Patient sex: F
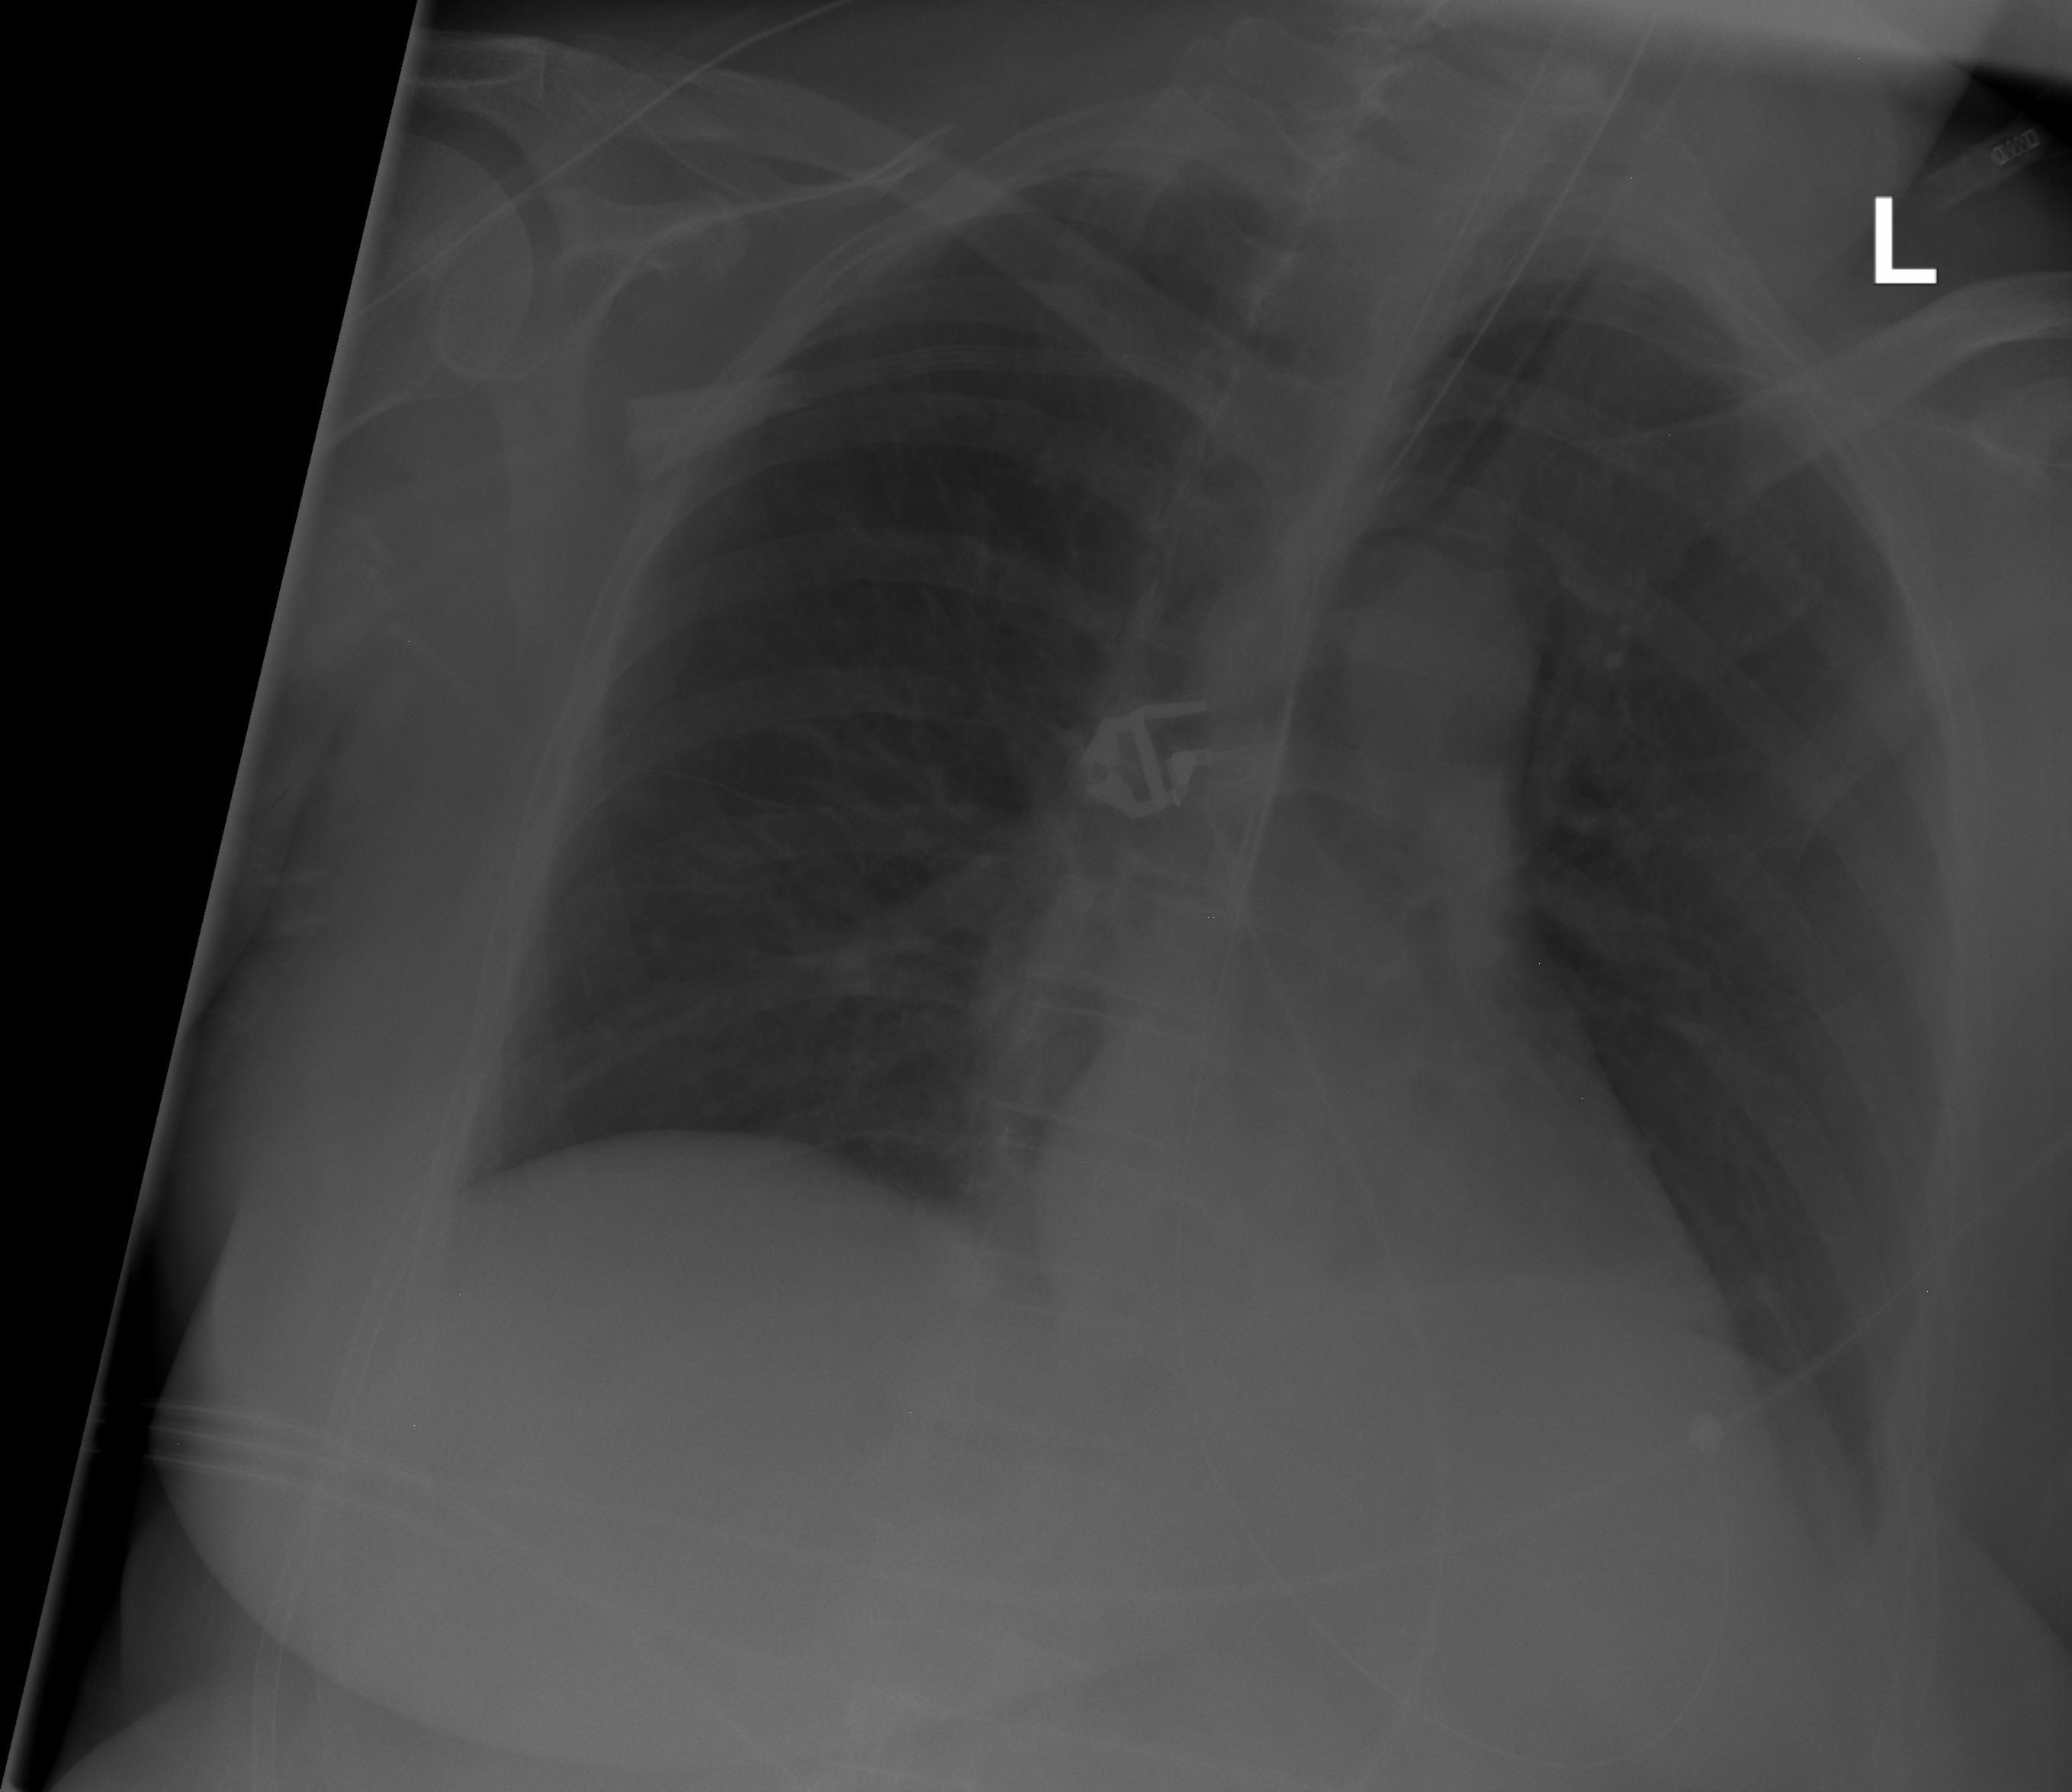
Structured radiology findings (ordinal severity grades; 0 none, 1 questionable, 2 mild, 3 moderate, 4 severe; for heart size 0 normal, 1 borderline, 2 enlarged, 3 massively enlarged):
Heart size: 0
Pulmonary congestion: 0
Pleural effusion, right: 0
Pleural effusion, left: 1
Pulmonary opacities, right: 0
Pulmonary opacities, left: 0
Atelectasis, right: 0
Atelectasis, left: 1